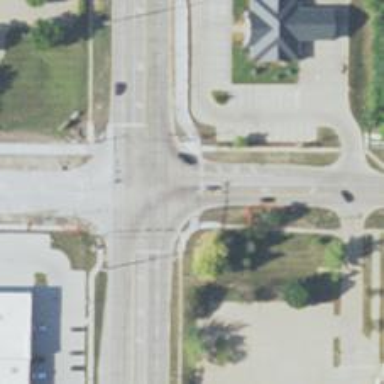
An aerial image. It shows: Unmarked crossing on the road.